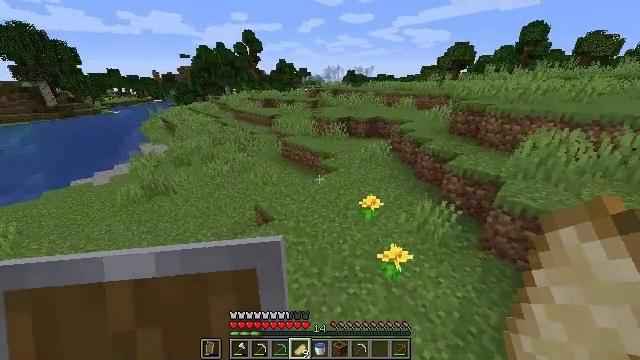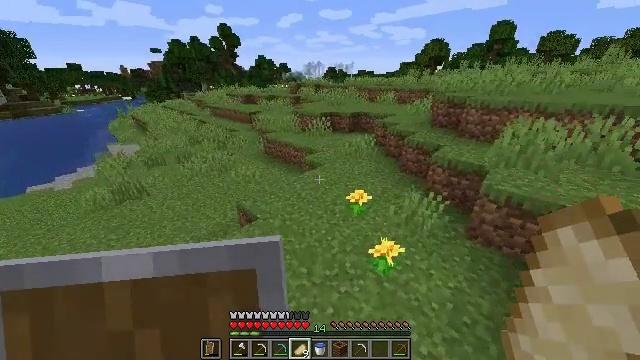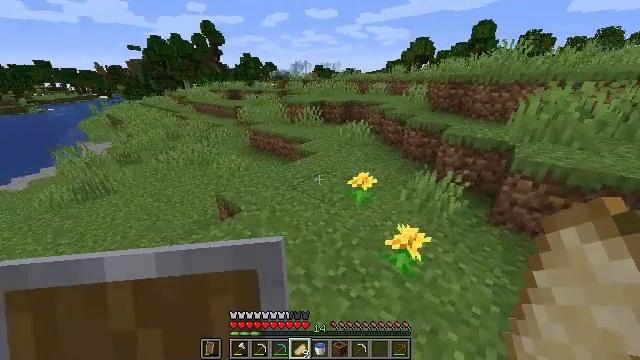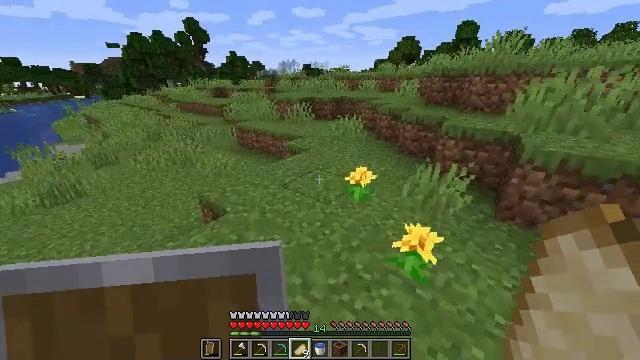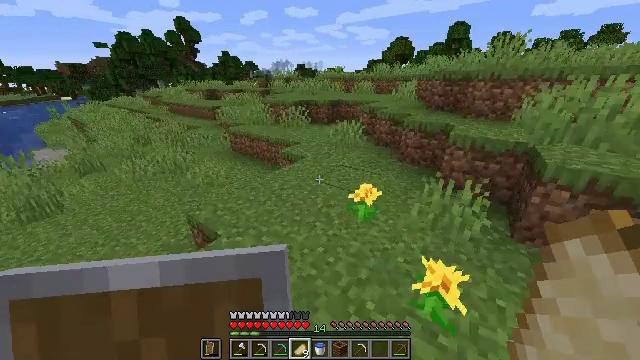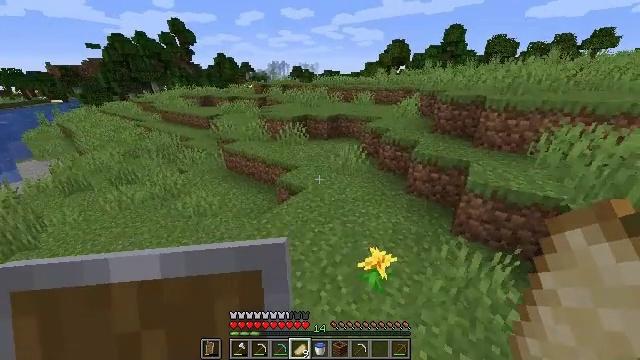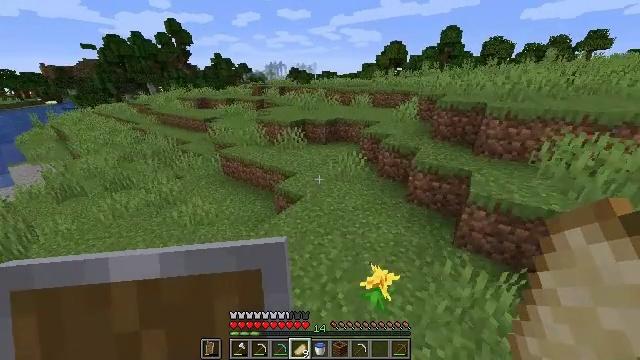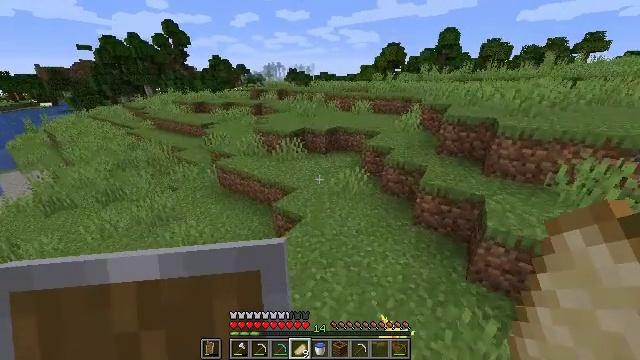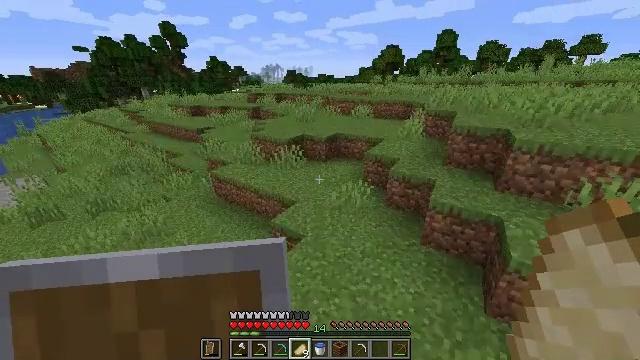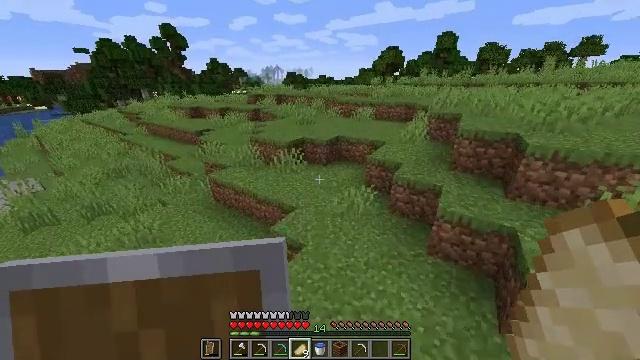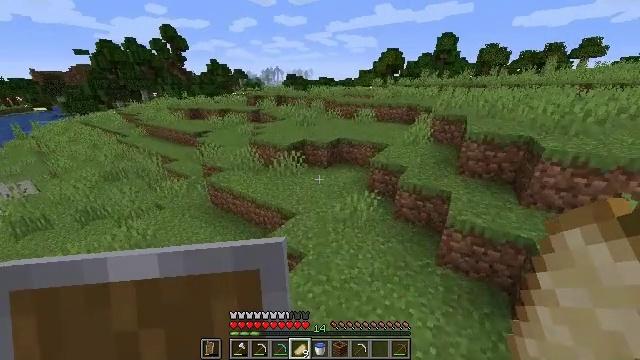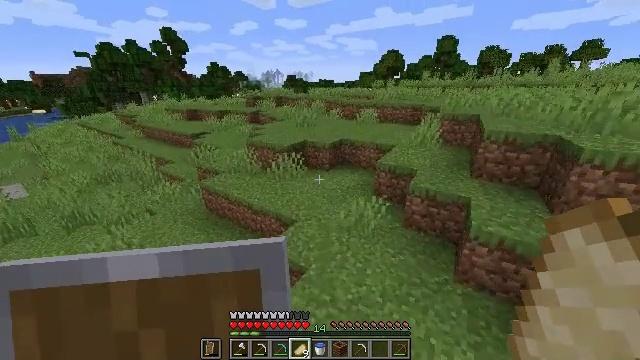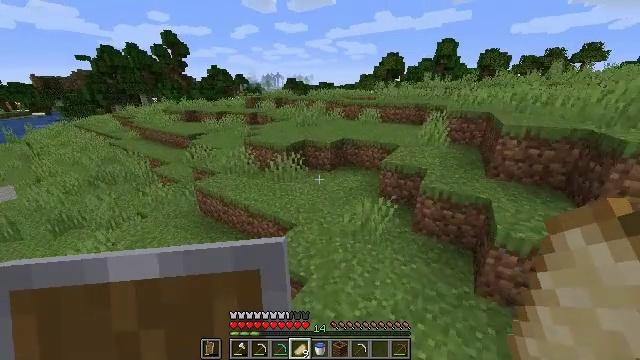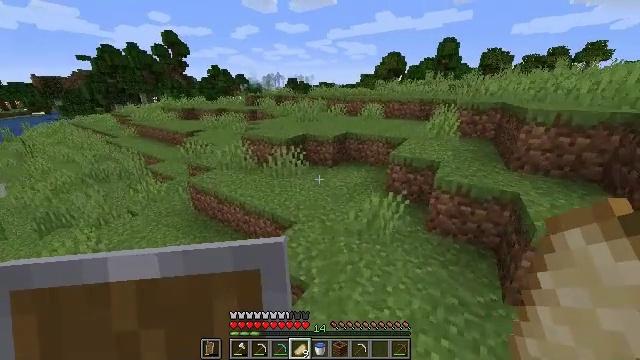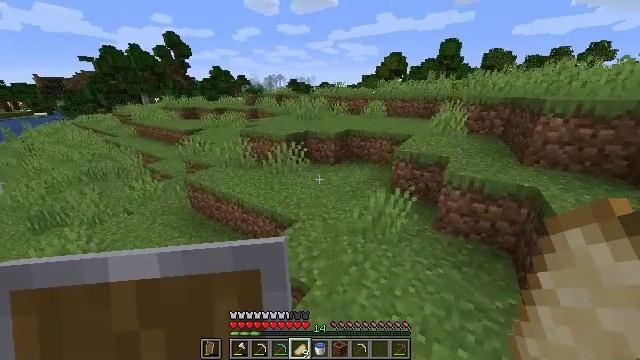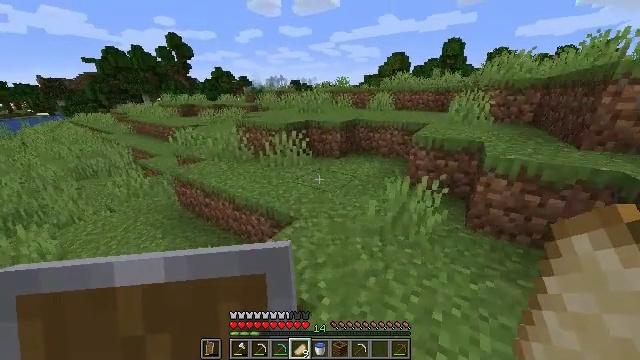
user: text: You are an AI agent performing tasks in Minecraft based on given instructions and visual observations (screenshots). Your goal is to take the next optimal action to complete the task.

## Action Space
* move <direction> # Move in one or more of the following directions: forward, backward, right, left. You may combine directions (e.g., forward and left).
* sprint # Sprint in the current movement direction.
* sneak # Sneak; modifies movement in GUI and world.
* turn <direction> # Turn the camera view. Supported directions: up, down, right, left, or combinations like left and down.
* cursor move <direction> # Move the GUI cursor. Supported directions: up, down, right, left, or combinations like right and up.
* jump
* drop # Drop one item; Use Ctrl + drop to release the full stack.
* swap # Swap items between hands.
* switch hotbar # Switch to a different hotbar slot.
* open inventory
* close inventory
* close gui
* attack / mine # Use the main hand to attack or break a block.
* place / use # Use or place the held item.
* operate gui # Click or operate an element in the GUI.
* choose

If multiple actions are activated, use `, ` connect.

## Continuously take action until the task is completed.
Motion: motion action
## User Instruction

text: Drop a cooked porkchop.
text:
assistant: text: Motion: move forward, sprint, turn right, jump
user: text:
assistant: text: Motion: move forward, sprint, turn right, jump
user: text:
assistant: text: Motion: move forward, sprint, turn right, jump
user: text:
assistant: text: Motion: move forward, sprint, turn right, jump
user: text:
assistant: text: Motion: move forward, sprint, jump
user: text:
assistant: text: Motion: move forward, sprint, jump
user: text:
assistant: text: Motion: move forward, sprint, jump
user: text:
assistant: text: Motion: move forward, sprint, jump
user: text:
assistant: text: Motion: move forward, sprint, jump
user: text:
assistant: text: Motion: move forward, sprint, jump
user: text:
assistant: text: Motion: move forward, sprint, jump
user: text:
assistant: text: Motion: move forward, sprint
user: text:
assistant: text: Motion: move forward, sprint
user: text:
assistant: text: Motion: move forward, sprint, jump
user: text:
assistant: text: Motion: move forward, sprint, jump
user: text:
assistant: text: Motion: move forward, sprint, jump
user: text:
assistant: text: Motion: move forward, sprint, turn left, jump
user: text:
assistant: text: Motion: move forward, sprint, turn left, jump
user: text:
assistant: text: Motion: move forward, sprint, turn left, jump
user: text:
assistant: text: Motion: move forward, sprint, turn left, jump
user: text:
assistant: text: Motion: move forward, sprint, turn left, jump
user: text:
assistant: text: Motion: move forward, sprint, turn left, jump
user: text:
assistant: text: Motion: move forward, sprint, jump
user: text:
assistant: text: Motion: move forward, sprint, turn left, jump
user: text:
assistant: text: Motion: move forward, sprint, turn left, jump
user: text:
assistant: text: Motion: move forward, sprint, jump
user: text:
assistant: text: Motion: move forward and move right, sprint, jump
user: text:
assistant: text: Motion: move forward and move right, sprint, turn left, jump
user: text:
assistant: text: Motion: move forward and move right, sprint, turn left, jump
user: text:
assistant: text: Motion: move forward and move right, sprint, turn left, jump